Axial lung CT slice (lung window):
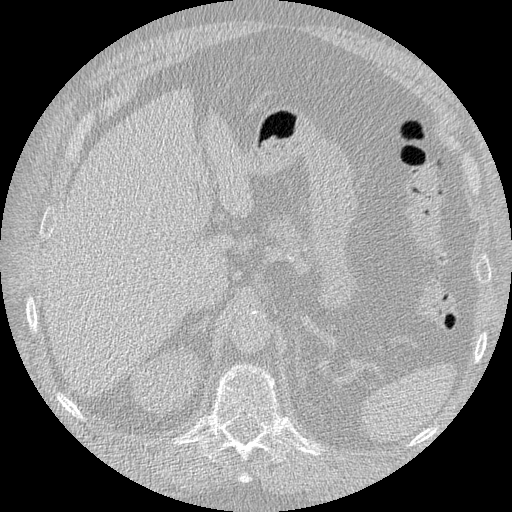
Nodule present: no